Field crop: tomato
Growth stage: 1
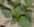
Species: solanum